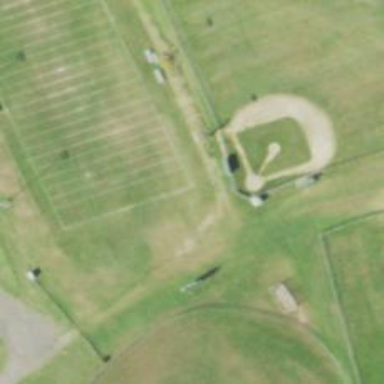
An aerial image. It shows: American football pitch for leisure and sport activities.